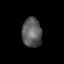
Tissue: lung
Cell type: T cells
Senescence score: 0.1964
Nuclear area (px): 572
Mean DAPI intensity: 91.012